Interaction volume radius: 5 \u00c5
Interaction volume height: 35 \u00c5
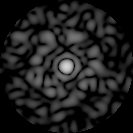
Disorder parameter: 0.836